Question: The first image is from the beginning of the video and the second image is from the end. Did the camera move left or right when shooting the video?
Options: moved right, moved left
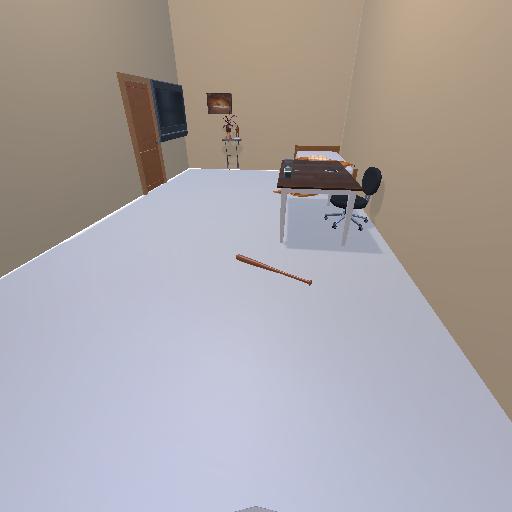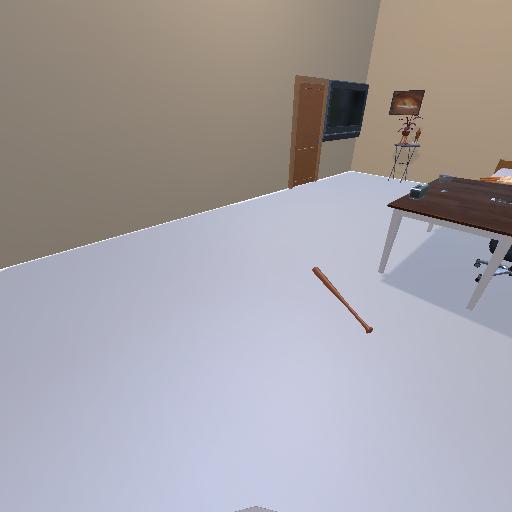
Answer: moved right